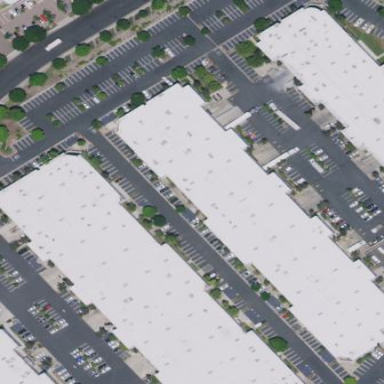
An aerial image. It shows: Industrial building.